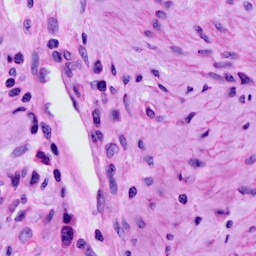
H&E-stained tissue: Cervix